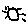
Label: sun